Question: I have 3 tables in SQL Server 2008 R2 that look like these:

A COMPANY may have many LSPs. An LSP may have many SERVICEs.
And I need to make sure that SERVICE_CODE uniquely identifies a SERVICE record within a COMPANY. In other words, COMPANY_ID + SERVICE_CODE should uniquely identify a SERVICE record in the entire system.
For example: COMPANY-A may NOT have 2 services (with 2 different SERVICE_IDs) with the same SERVICE_CODE. But COMPANY-A and COMPANY-B may both have 2 separate SERVICES (again, with different SERVICE_IDs) with SERVICE_CODE = "PREMIUM".
I need something like this:
'''
alter table "SERVICE"
add constraint "SERVICE_Index01"
unique ("COMPANY_ID", "SERVICE_CODE")
'''
But (obviously) this fails because the COMPANY_ID column is not in the SERVICE table.
Thanks in advance for any help.
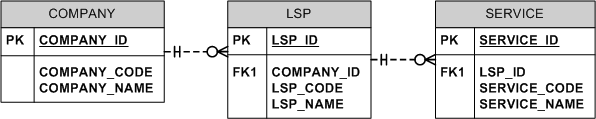
Answer: You could use an <URL> as an external constraint:
'''
CREATE VIEW dbo.CompanyServices
WITH SCHEMABINDING
AS
SELECT
c.COMPANY_ID,
s.SERVICE_CODE
FROM dbo.COMPANY c
INNER JOIN dbo.LSP l ON c.COMPANY_ID = l.COMPANY_ID
INNER JOIN dbo.SERVICE s ON l.LSP_ID = s.LSP_ID
GO
CREATE UNIQUE CLUSTERED INDEX UQ_CompanyServices
ON dbo.CompanyServices (COMPANY_ID, SERVICE_CODE);
'''
The index will make sure there's no duplicates of '(COMPANY_ID, SERVICE_CODE)' in your data.